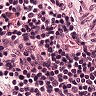
Metastatic tissue present: no